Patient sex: M
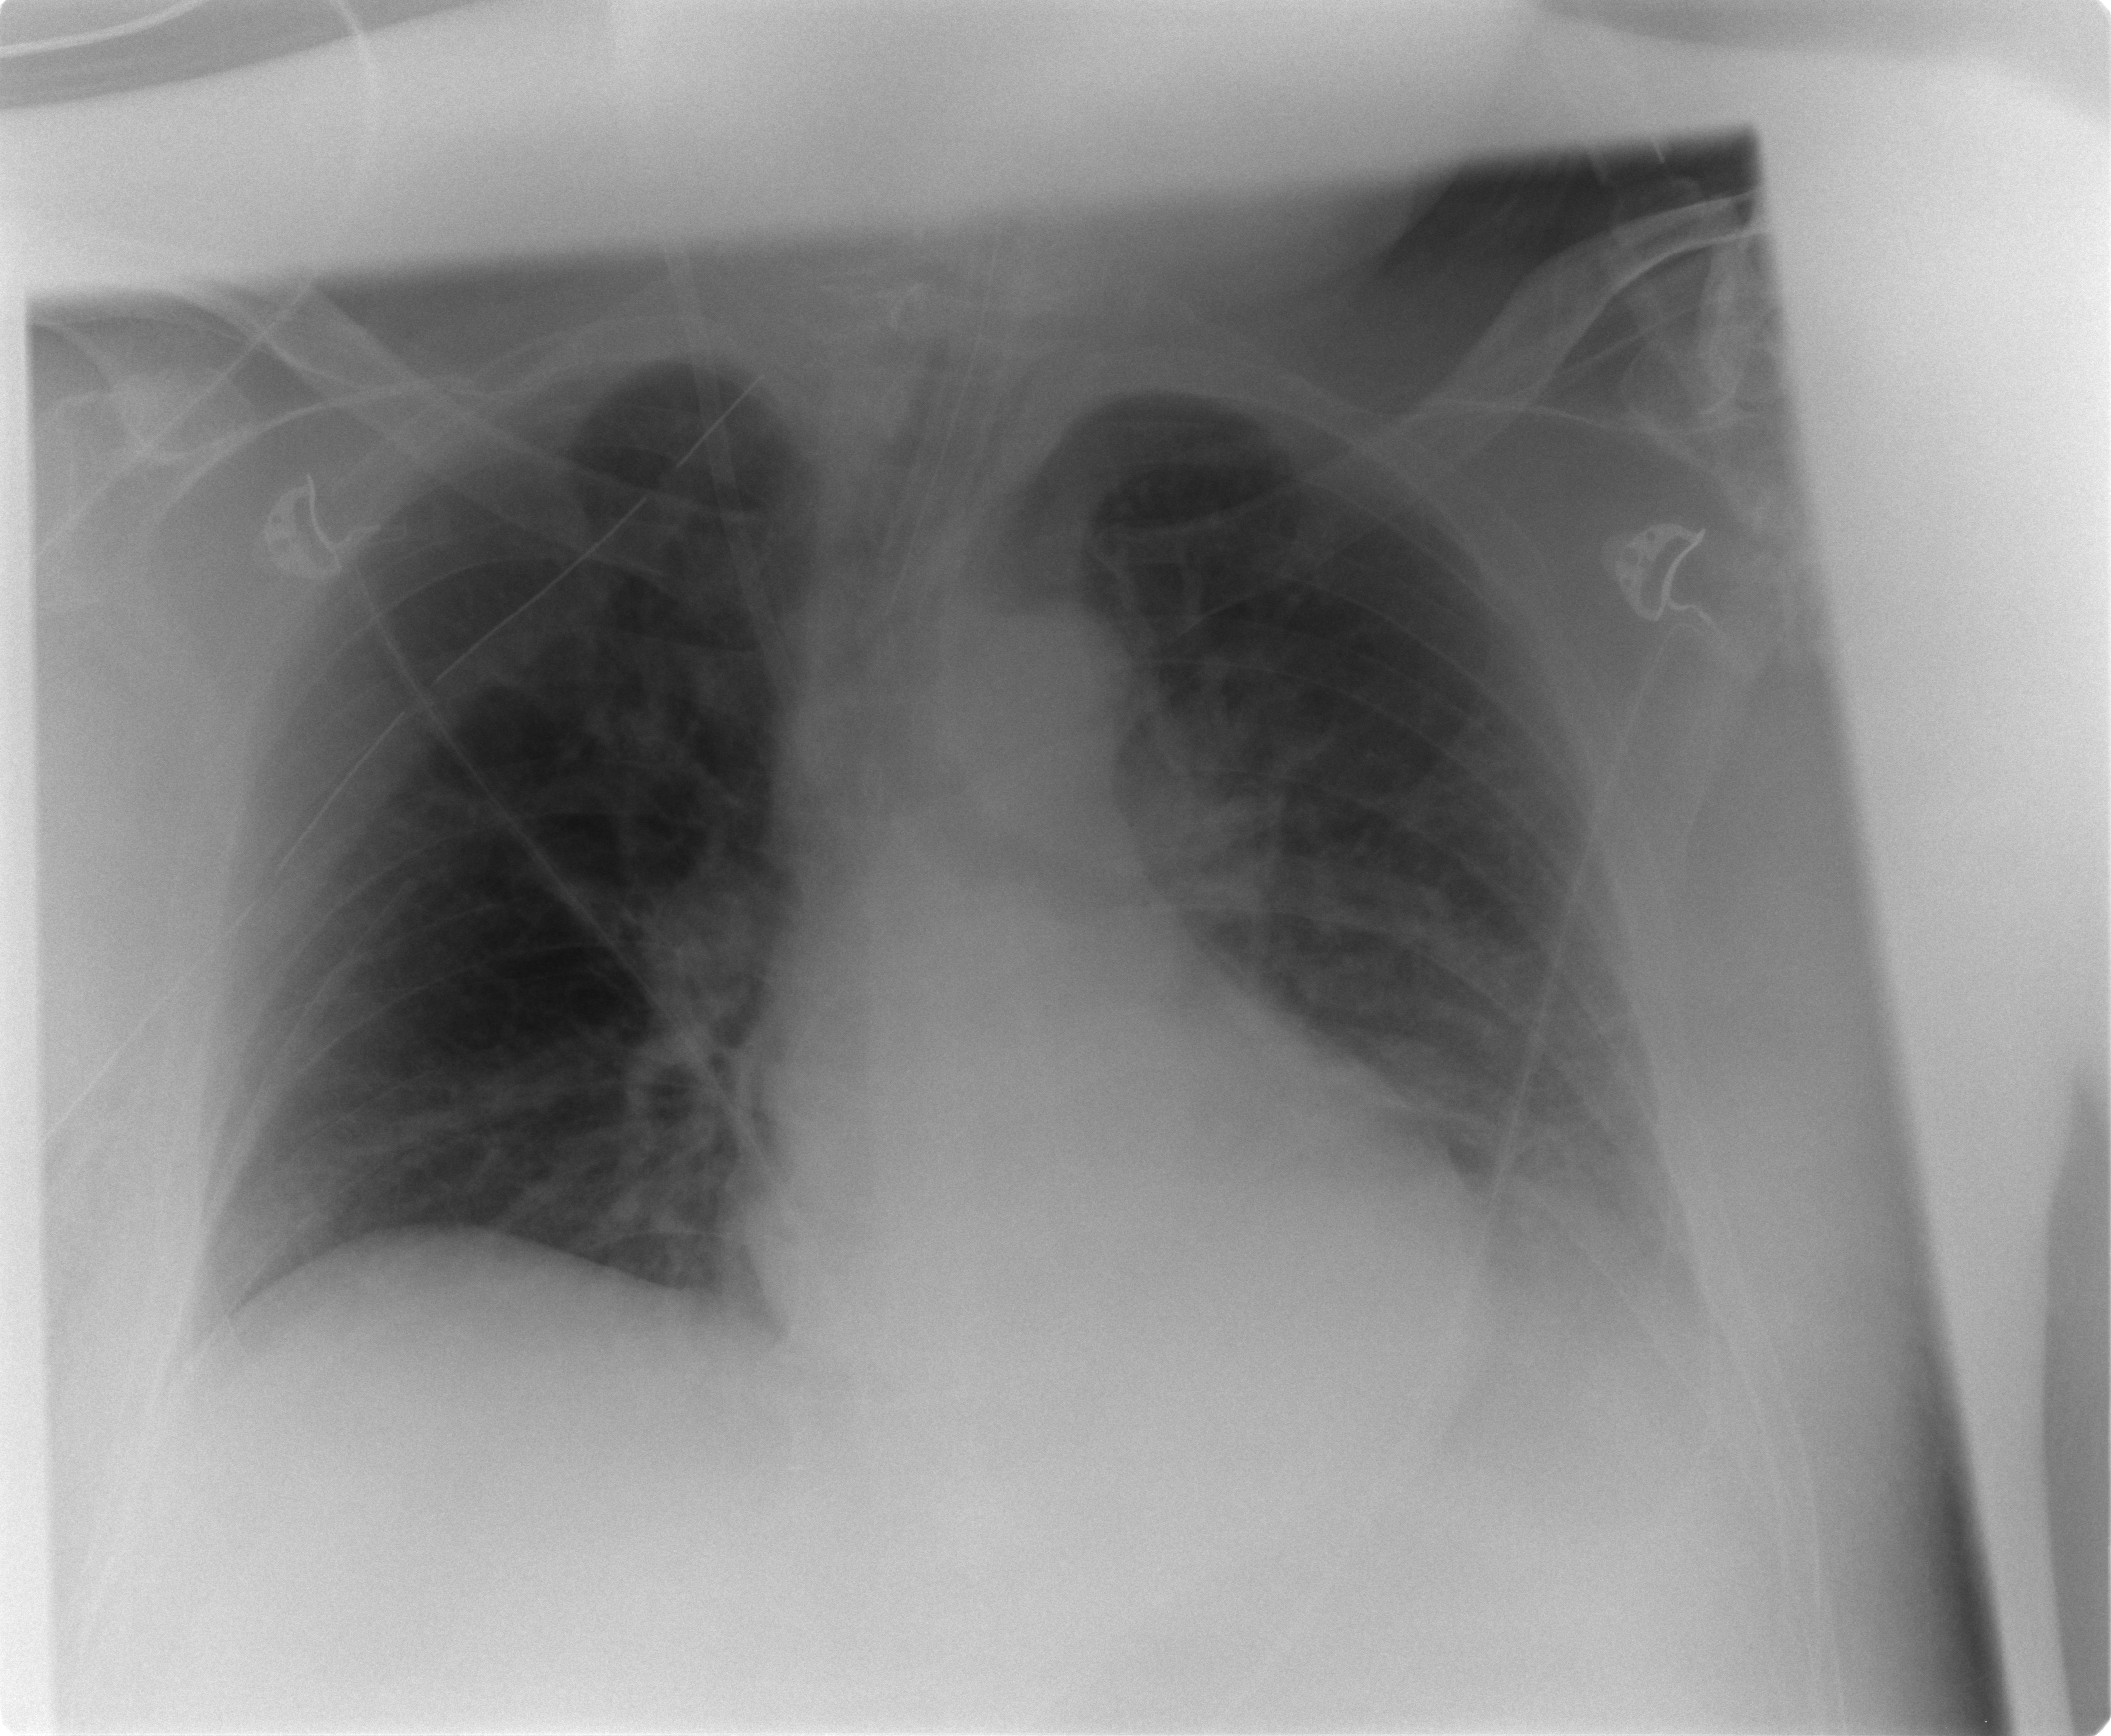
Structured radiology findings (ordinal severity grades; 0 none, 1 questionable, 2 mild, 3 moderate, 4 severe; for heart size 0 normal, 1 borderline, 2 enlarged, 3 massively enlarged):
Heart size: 0
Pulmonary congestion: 2
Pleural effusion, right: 0
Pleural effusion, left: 2
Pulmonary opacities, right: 0
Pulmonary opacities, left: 0
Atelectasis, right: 0
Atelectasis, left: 0